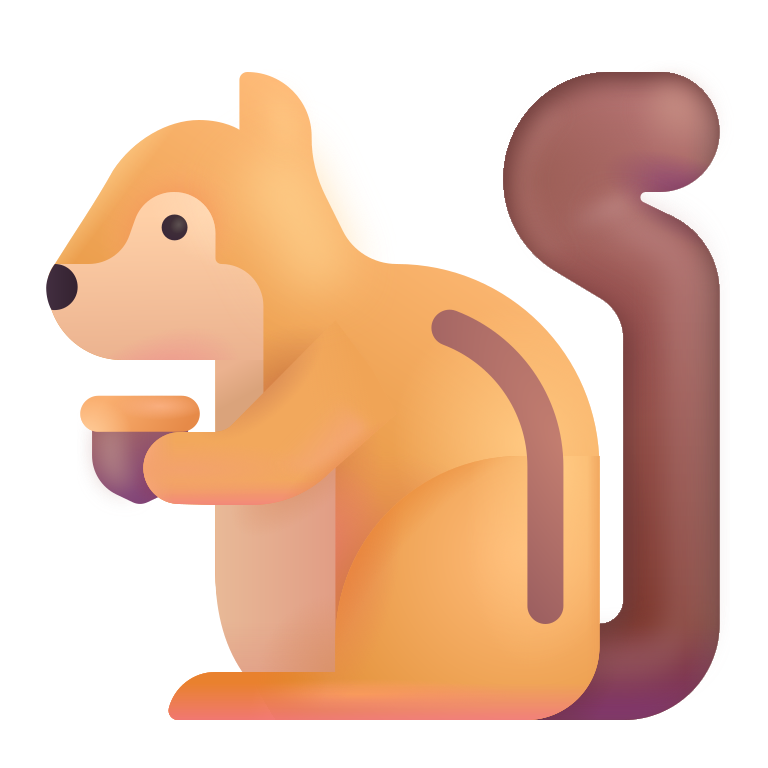
chipmunk color